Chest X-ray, AP view. Patient: 40 years old, sex M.
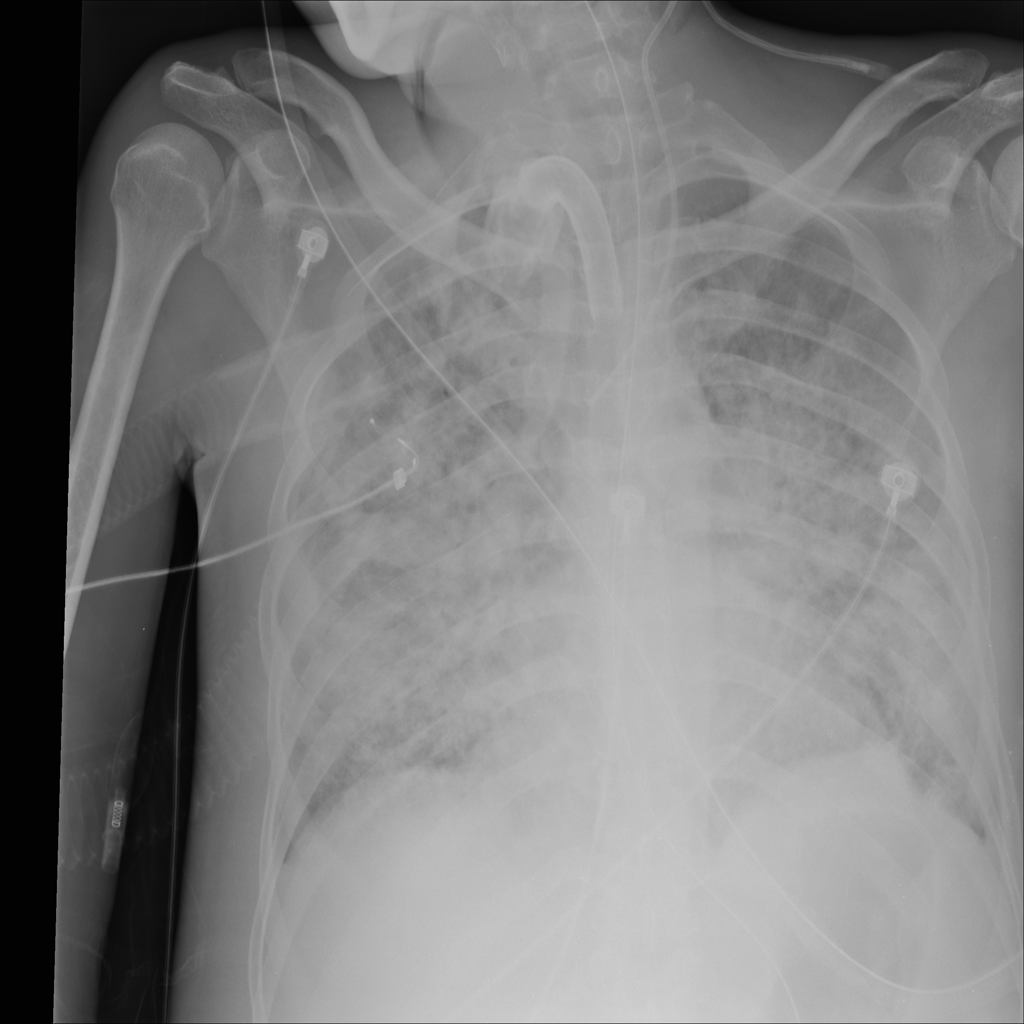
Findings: Consolidation